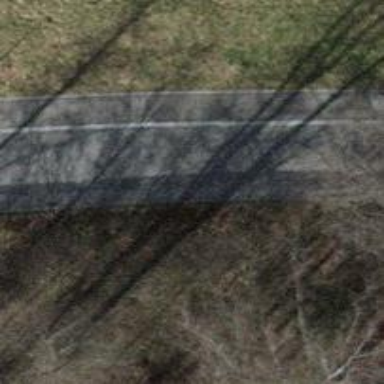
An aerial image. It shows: Residential road with asphalt surface. There is sidewalk on the left side.